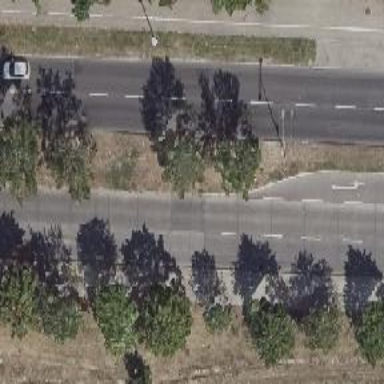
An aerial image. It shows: Avenue of deciduous broadleaved trees.